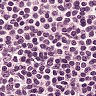
Metastatic tissue present: no